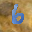
Label: 6